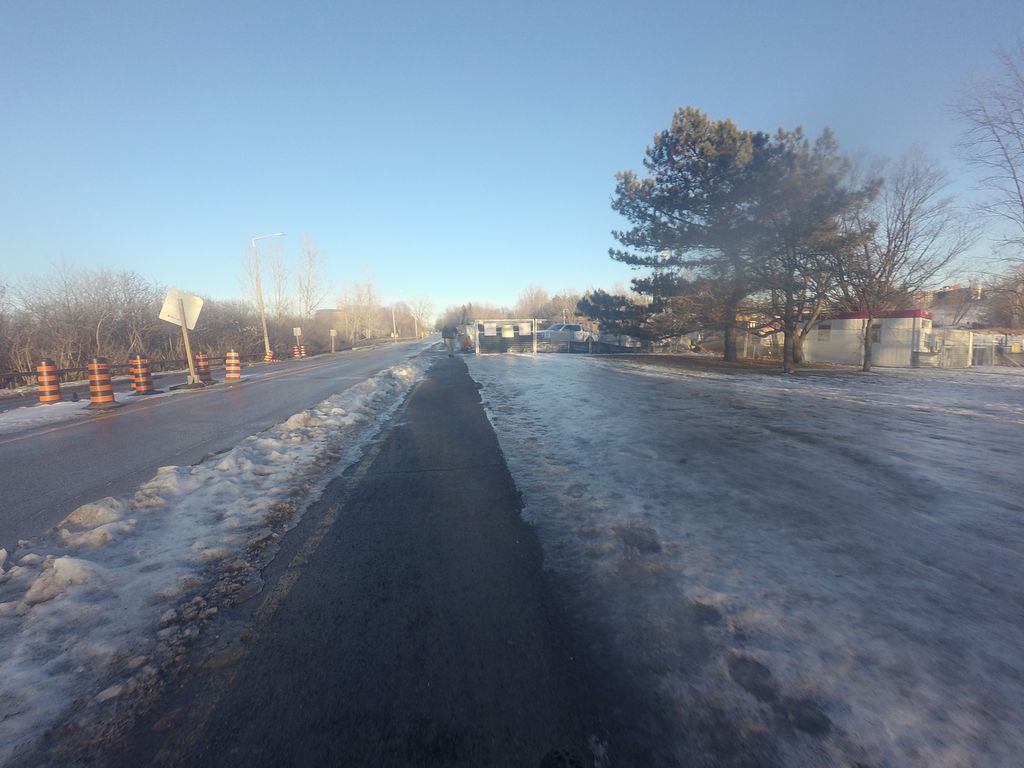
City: ottawa-gatineau